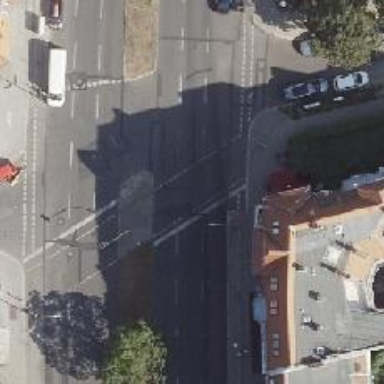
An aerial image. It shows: Crossing with traffic signals.